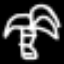
Label: palm tree